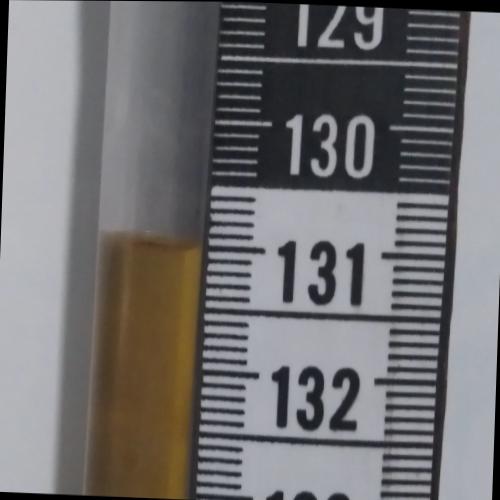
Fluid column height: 131.0 cm